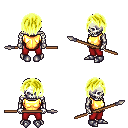
a pixel art fantasy rpg character, male body template, skeleton, gold chest armor, red pants, gold bangs hairstyle, metal boots, spear, four views (front, back, left, right), 2x2 character sprite sheet, small pixel art, hard edges, no anti-aliasing